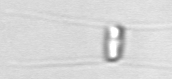
Label: Chaetoceros_similis